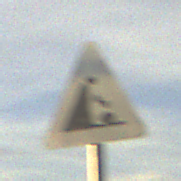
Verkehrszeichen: SteinschlagLinks
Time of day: SunriseSunset
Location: Outdoor (Nature)
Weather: PartlyCloudy
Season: Summer
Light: Natural